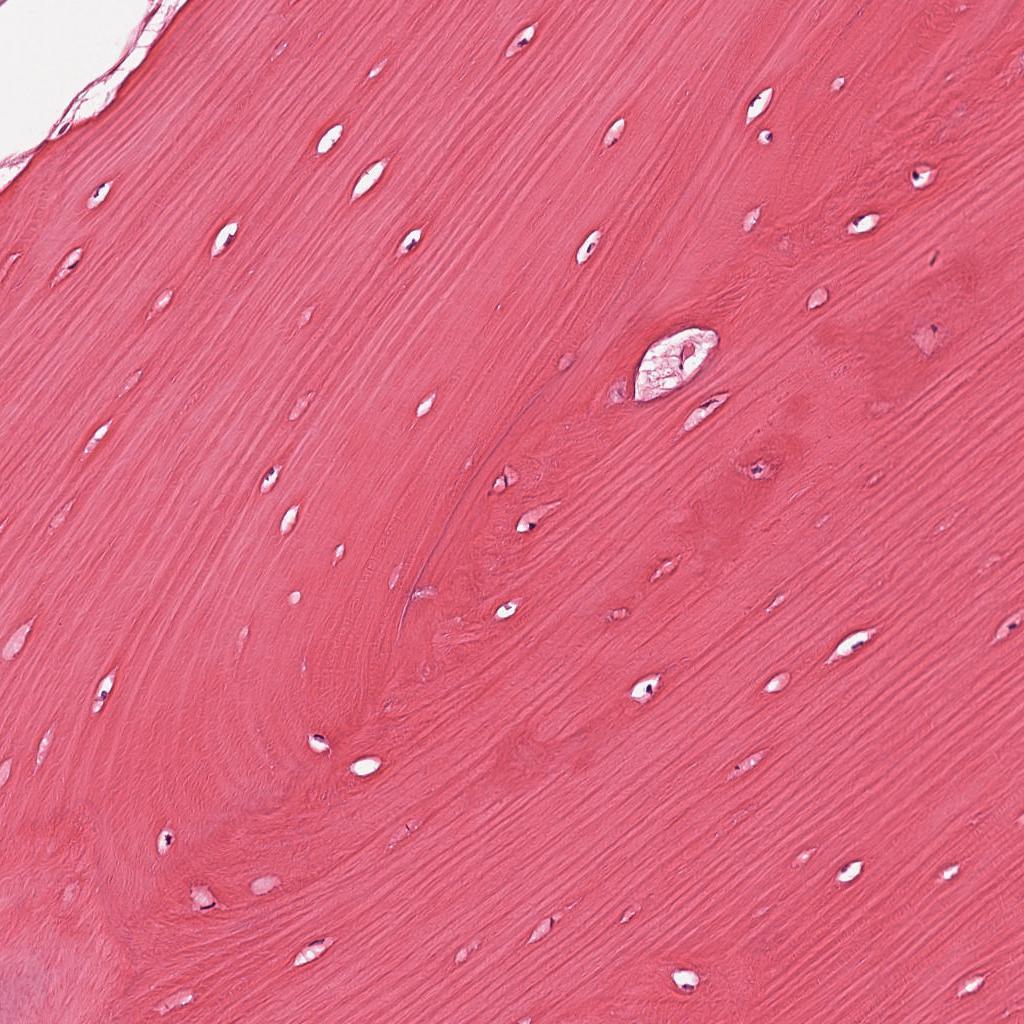
Label: Non-Tumor